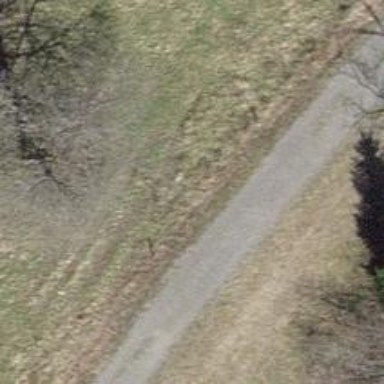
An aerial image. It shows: Track with grade 2 gravel surface.